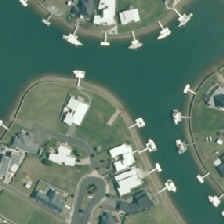
Land cover: urban_build_up